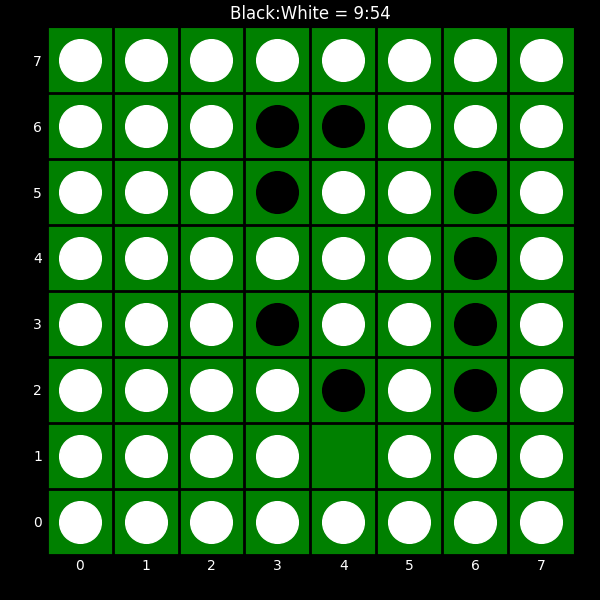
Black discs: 9
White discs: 54